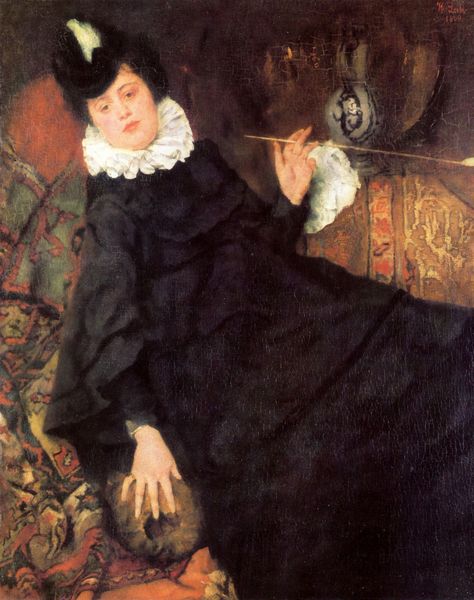
Titel: Die junge Pariserin
Künstler: Wilhelm Maria Hubertus Leibl
Standort: Köln
Institution: Wallraf-Richartz-Museum
Schlagwörter: blau, feder, gemälde, hand, schatten, weiß, grün, impressionismus, mädchen, ocker, sitzen, blumen, braun, finger, frankreich, frau, frisur, geste, grau, hintergrund, hut, kleid, licht, mund, orange, renoir, schwarz, zimmer, blick, dame, rot, tuch, beige, malerei, muster, ornament, teppich, jung, wand, architektur, augen, falten, gesicht, halten, kragen, ärmel, bildnis, halskrause, hände, portrait, porträt, signatur, öl, rauch, gewand, haare, sessel, sitzend, stoff, stoffe, decke, england, frontal, lippen, locken, seide, kanne, keramik, krug, ranken, ton, vase, adelige, sofa, lasziv, liegen, ruhen, stab, mauer, violett, ölgemälde, kissen, tapete, pfeife, rauchen, dekor, robe, überwurf, couch, rüschen, liegend, divan, gemustert, diwan, gefäss, orient, krause, rolle, liege, fauteuil, gestus, rauchend, zigarette, spitzenkragen, steingut, emblem, chillen, tonkrug, steinzeug, mondän, sitzens, mühlradkragen, nackenrolle, abgetreten, entspannen, lagernd, berauscht, raucherin, tonpfeife, ausgedehnt, bildinis, doon, gefäßt, rauchende, ungehörig, zigarettenspitze, zigarettenhalter, orientalisches muster, enmalerei